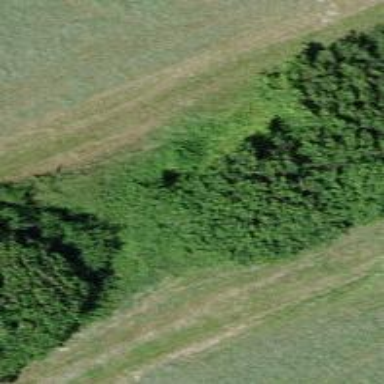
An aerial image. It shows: Hedge acting as barrier.